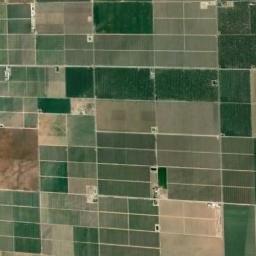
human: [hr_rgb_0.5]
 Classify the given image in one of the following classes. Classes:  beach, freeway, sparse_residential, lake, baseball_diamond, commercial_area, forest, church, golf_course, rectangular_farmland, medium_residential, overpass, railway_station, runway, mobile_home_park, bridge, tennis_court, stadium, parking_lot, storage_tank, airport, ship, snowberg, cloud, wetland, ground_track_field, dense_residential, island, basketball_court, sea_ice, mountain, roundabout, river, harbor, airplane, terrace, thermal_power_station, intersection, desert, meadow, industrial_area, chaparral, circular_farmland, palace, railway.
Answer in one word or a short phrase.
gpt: rectangular_farmland